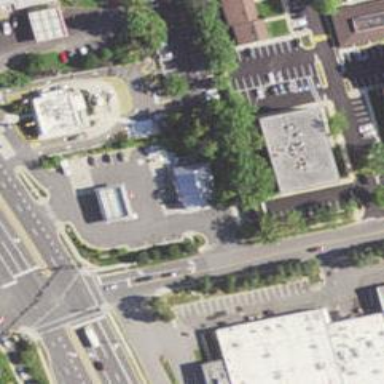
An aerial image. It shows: Convenience shop.